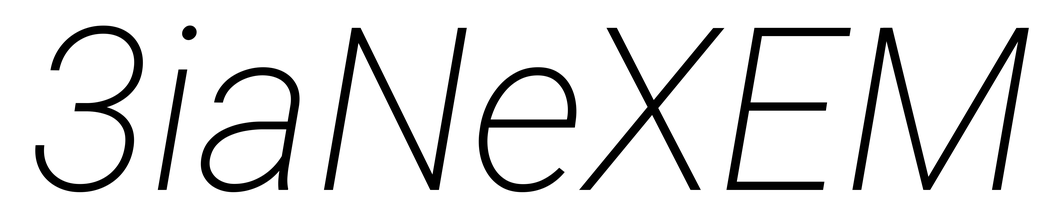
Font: Roboto-Italic_ExtraLight_Italic